Question: I am using a C# Script Tasks in SSIS to output ASCII characters. I am doing this because I am creating a file with Packed fields, a packed field takes two digits into each byte, using a notation called Binary Coded Decimal.
So, I have found when outputting a NUL (0x00) [Dec 0] with a OE (0x8C) [Dec 140] it adds an extra character (0xC2) between them. I can't figure out why this is happening. Does anyone have any ideas? Please see my code below:
'''
string fileName;
System.IO.StreamWriter writer;
public override void PreExecute()
{
base.PreExecute();
this.fileName = this.Variables.FilePath;
}
public override void PostExecute()
{
base.PostExecute();
writer.Flush();
writer.Close();
}
public override void Input0_ProcessInputRow(Input0Buffer Row)
{
writer.Write((char)00);
writer.Write((char)140);
writer.Write((char)13);
writer.Write((char)10);
}
'''
Output below:

One thing I didn't make a point of is that I am passing Hex Values into the C# Script and then writing the Characters represented by the hex value to a file with fixed length columns.
I don't know if this makes a difference, but I will also be writing other things to the file that aren't the packed values on the same lines as the packed values, and thus the reason for using the StreamWriter.
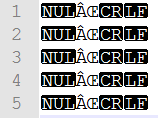
Answer: It's an encoding issue.
It shouldn't happen if you write *byte*s.
'''
BinaryWriter writer = new BinaryWriter(someStream);
write.Write((byte)123); // just an example! not a "that's how you should do it"
'''
A better solution would be to select the proper encoding. But does the way your characters look in the file really matter?